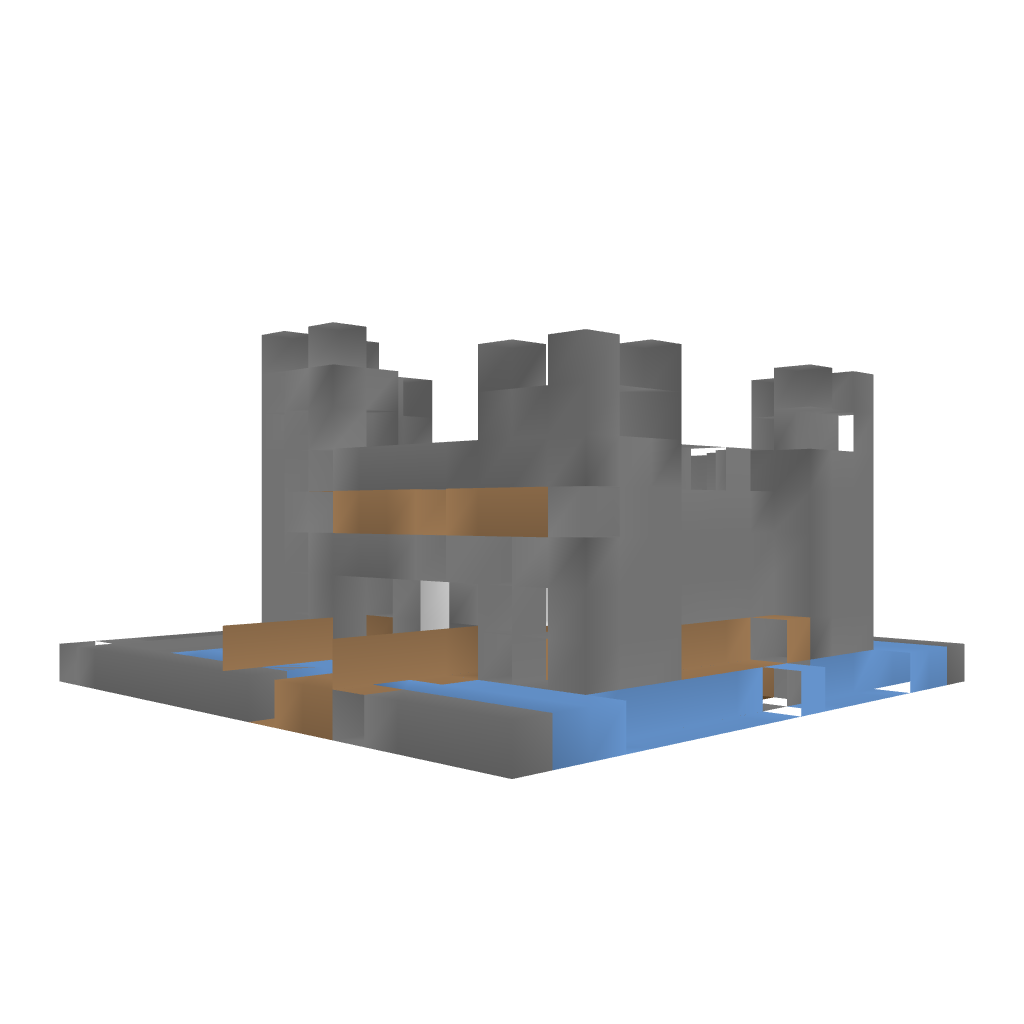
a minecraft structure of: Furnished Mini Castle good quality